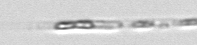
Label: Leptocylindrus